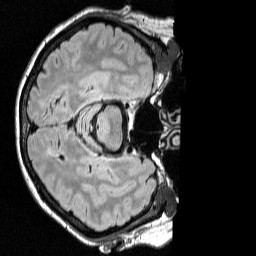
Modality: FLAIR
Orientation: axial
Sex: female
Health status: ill
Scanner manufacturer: siemens
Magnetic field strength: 3 T
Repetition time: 7 s
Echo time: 0.372 s